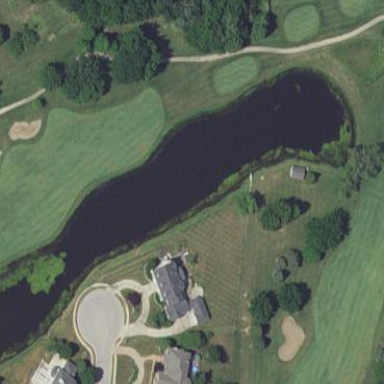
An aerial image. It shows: Water hazard on golf course. The hazard is natural water feature.